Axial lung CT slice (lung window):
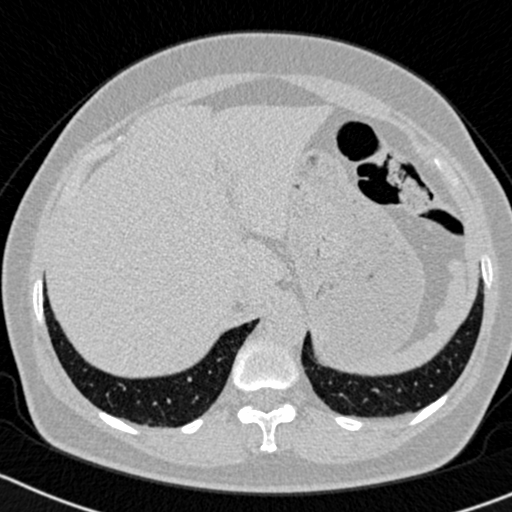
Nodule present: no